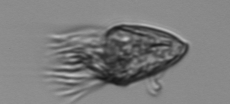
Label: Tontonia_appendiculariformis